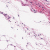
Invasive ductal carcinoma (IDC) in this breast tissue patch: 0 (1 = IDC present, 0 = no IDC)